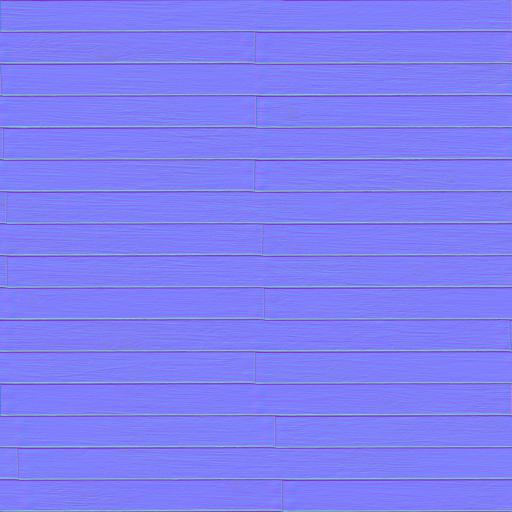
planks